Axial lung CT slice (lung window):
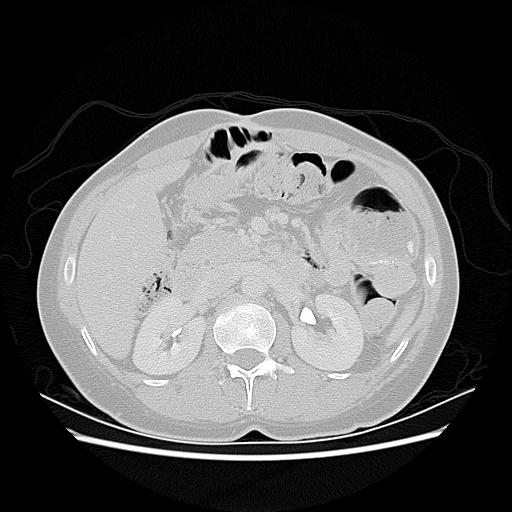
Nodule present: no